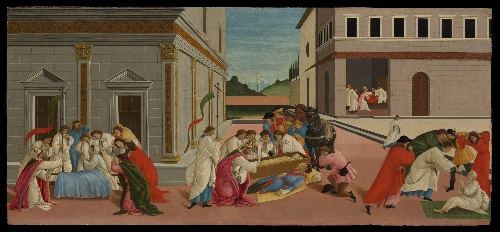
Title: Three Miracles of Saint Zenobius
Artist: Botticelli (Alessandro di Mariano Filipepi)
Artist bio: Italian, Florence 1444/45–1510 Florence
Date: ca. 1500
Object type: Painting
Classification: Paintings
Medium: Tempera on wood
Dimensions: 26 1/2 x 59 1/4 in. (67.3 x 150.5 cm)
Department: European Paintings
Credit line: John Stewart Kennedy Fund, 1911
Accession year: 1911
Repository: Metropolitan Museum of Art, New York, NY
Tags: Men|Horses|Saint Zenobius